Question: In a project I'm using LINQ to SQL and WCF.
I have the following single-table inheritance:

When I call a WCF method ('GetMediaForItem') which return's a list of 'ItemMedia' (the base type) objects, I get the exception 'A first chance exception of type 'System.Runtime.Serialization.SerializationException' occurred in System.Runtime.Serialization.dll'.
But when I call a WCF method ('GetYouTubeVideosForItem') which returns a list of 'YouTubeVideo''s (one of the derived types), it works fine.
'''
[AspNetCompatibilityRequirements(RequirementsMode = AspNetCompatibilityRequirementsMode.Allowed)]
public class MediaService : IMediaService
{
...
// this throws a System.Runtime.Serialization.SerializationException
public List<ItemMedia> GetMediaForItem(int itemId)
{
using (var context = _db.CreateContext())
{
context.DeferredLoadingEnabled = false;
return (from i in context.ItemMedias
where i.ItemID == itemId
orderby i.Order
select i).ToList();
}
}
// this works fine
public List<YouTubeVideo> GetYouTubeVideosForItem(int itemId)
{
using (var context = _db.CreateContext())
{
context.DeferredLoadingEnabled = false;
return (from i in context.ItemMedias.OfType<YouTubeVideo>()
where i.ItemID == itemId
orderby i.Order
select i).ToList();
}
}
}
'''
The service interface:
'''
[ServiceContract]
public interface IMediaService
{
[OperationContract]
[WebInvoke(
Method = "GET",
UriTemplate = "Media?itemId={itemId}",
RequestFormat = WebMessageFormat.Json,
ResponseFormat = WebMessageFormat.Json,
BodyStyle = WebMessageBodyStyle.Bare
)]
List<ItemMedia> GetMediaForItem(int itemId);
[OperationContract]
[WebInvoke(
Method = "GET",
UriTemplate = "YouTubeVideos?itemId={itemId}",
RequestFormat = WebMessageFormat.Json,
ResponseFormat = WebMessageFormat.Json,
BodyStyle = WebMessageBodyStyle.Bare
)]
List<YouTubeVideo> GetYouTubeVideosForItem(int itemId);
}
'''
And here are the generated models:
'''
[global::System.Data.Linq.Mapping.TableAttribute(Name="dbo.ItemMedia")]
[global::System.Data.Linq.Mapping.InheritanceMappingAttribute(Code="media", Type=typeof(ItemMedia), IsDefault=true)]
[global::System.Data.Linq.Mapping.InheritanceMappingAttribute(Code="video", Type=typeof(YouTubeVideo))]
[global::System.Data.Linq.Mapping.InheritanceMappingAttribute(Code="image", Type=typeof(Image))]
public partial class ItemMedia : INotifyPropertyChanging, INotifyPropertyChanged
{
private static PropertyChangingEventArgs emptyChangingEventArgs = new PropertyChangingEventArgs(String.Empty);
private int _ID;
private int _ItemID;
private string _MediaType;
private int _Order;
private System.Nullable<System.DateTime> _AddedOn;
private System.Nullable<int> _AddedBy;
private System.Nullable<System.DateTime> _ChangedOn;
private System.Nullable<int> _ChangedBy;
private EntityRef<Item> _Item;
#region Extensibility Method Definitions
partial void OnLoaded();
partial void OnValidate(System.Data.Linq.ChangeAction action);
partial void OnCreated();
partial void OnIDChanging(int value);
partial void OnIDChanged();
partial void OnItemIDChanging(int value);
partial void OnItemIDChanged();
partial void OnMediaTypeChanging(string value);
partial void OnMediaTypeChanged();
partial void OnOrderChanging(int value);
partial void OnOrderChanged();
partial void OnAddedOnChanging(System.Nullable<System.DateTime> value);
partial void OnAddedOnChanged();
partial void OnAddedByChanging(System.Nullable<int> value);
partial void OnAddedByChanged();
partial void OnChangedOnChanging(System.Nullable<System.DateTime> value);
partial void OnChangedOnChanged();
partial void OnChangedByChanging(System.Nullable<int> value);
partial void OnChangedByChanged();
#endregion
public ItemMedia()
{
this._Item = default(EntityRef<Item>);
OnCreated();
}
[global::System.Data.Linq.Mapping.ColumnAttribute(Storage="_ID", AutoSync=AutoSync.OnInsert, DbType="Int NOT NULL IDENTITY", IsPrimaryKey=true, IsDbGenerated=true)]
public int ID
{
get
{
return this._ID;
}
set
{
if ((this._ID != value))
{
this.OnIDChanging(value);
this.SendPropertyChanging();
this._ID = value;
this.SendPropertyChanged("ID");
this.OnIDChanged();
}
}
}
[global::System.Data.Linq.Mapping.ColumnAttribute(Storage="_ItemID", DbType="Int")]
public int ItemID
{
get
{
return this._ItemID;
}
set
{
if ((this._ItemID != value))
{
if (this._Item.HasLoadedOrAssignedValue)
{
throw new System.Data.Linq.ForeignKeyReferenceAlreadyHasValueException();
}
this.OnItemIDChanging(value);
this.SendPropertyChanging();
this._ItemID = value;
this.SendPropertyChanged("ItemID");
this.OnItemIDChanged();
}
}
}
[global::System.Data.Linq.Mapping.ColumnAttribute(Storage="_MediaType", DbType="VarChar(10)", IsDiscriminator=true)]
public string MediaType
{
get
{
return this._MediaType;
}
set
{
if ((this._MediaType != value))
{
this.OnMediaTypeChanging(value);
this.SendPropertyChanging();
this._MediaType = value;
this.SendPropertyChanged("MediaType");
this.OnMediaTypeChanged();
}
}
}
[global::System.Data.Linq.Mapping.ColumnAttribute(Name="[Order]", Storage="_Order", DbType="Int NOT NULL")]
public int Order
{
get
{
return this._Order;
}
set
{
if ((this._Order != value))
{
this.OnOrderChanging(value);
this.SendPropertyChanging();
this._Order = value;
this.SendPropertyChanged("Order");
this.OnOrderChanged();
}
}
}
[global::System.Data.Linq.Mapping.ColumnAttribute(Storage="_AddedOn", DbType="DateTime")]
public System.Nullable<System.DateTime> AddedOn
{
get
{
return this._AddedOn;
}
set
{
if ((this._AddedOn != value))
{
this.OnAddedOnChanging(value);
this.SendPropertyChanging();
this._AddedOn = value;
this.SendPropertyChanged("AddedOn");
this.OnAddedOnChanged();
}
}
}
[global::System.Data.Linq.Mapping.ColumnAttribute(Storage="_AddedBy", DbType="Int")]
public System.Nullable<int> AddedBy
{
get
{
return this._AddedBy;
}
set
{
if ((this._AddedBy != value))
{
this.OnAddedByChanging(value);
this.SendPropertyChanging();
this._AddedBy = value;
this.SendPropertyChanged("AddedBy");
this.OnAddedByChanged();
}
}
}
[global::System.Data.Linq.Mapping.ColumnAttribute(Storage="_ChangedOn", DbType="DateTime")]
public System.Nullable<System.DateTime> ChangedOn
{
get
{
return this._ChangedOn;
}
set
{
if ((this._ChangedOn != value))
{
this.OnChangedOnChanging(value);
this.SendPropertyChanging();
this._ChangedOn = value;
this.SendPropertyChanged("ChangedOn");
this.OnChangedOnChanged();
}
}
}
[global::System.Data.Linq.Mapping.ColumnAttribute(Storage="_ChangedBy", DbType="Int")]
public System.Nullable<int> ChangedBy
{
get
{
return this._ChangedBy;
}
set
{
if ((this._ChangedBy != value))
{
this.OnChangedByChanging(value);
this.SendPropertyChanging();
this._ChangedBy = value;
this.SendPropertyChanged("ChangedBy");
this.OnChangedByChanged();
}
}
}
[global::System.Data.Linq.Mapping.AssociationAttribute(Name="Item_ItemMedia", Storage="_Item", ThisKey="ItemID", OtherKey="ID", IsForeignKey=true)]
public Item Item
{
get
{
return this._Item.Entity;
}
set
{
Item previousValue = this._Item.Entity;
if (((previousValue != value)
|| (this._Item.HasLoadedOrAssignedValue == false)))
{
this.SendPropertyChanging();
if ((previousValue != null))
{
this._Item.Entity = null;
previousValue.ItemMedias.Remove(this);
}
this._Item.Entity = value;
if ((value != null))
{
value.ItemMedias.Add(this);
this._ItemID = value.ID;
}
else
{
this._ItemID = default(int);
}
this.SendPropertyChanged("Item");
}
}
}
public event PropertyChangingEventHandler PropertyChanging;
public event PropertyChangedEventHandler PropertyChanged;
protected virtual void SendPropertyChanging()
{
if ((this.PropertyChanging != null))
{
this.PropertyChanging(this, emptyChangingEventArgs);
}
}
protected virtual void SendPropertyChanged(String propertyName)
{
if ((this.PropertyChanged != null))
{
this.PropertyChanged(this, new PropertyChangedEventArgs(propertyName));
}
}
}
public partial class YouTubeVideo : ItemMedia
{
private string _YouTubeVideoID;
#region Extensibility Method Definitions
partial void OnLoaded();
partial void OnValidate(System.Data.Linq.ChangeAction action);
partial void OnCreated();
partial void OnYouTubeVideoIDChanging(string value);
partial void OnYouTubeVideoIDChanged();
#endregion
public YouTubeVideo()
{
OnCreated();
}
[global::System.Data.Linq.Mapping.ColumnAttribute(Storage="_YouTubeVideoID", DbType="NVarChar(15)")]
public string YouTubeVideoID
{
get
{
return this._YouTubeVideoID;
}
set
{
if ((this._YouTubeVideoID != value))
{
this.OnYouTubeVideoIDChanging(value);
this.SendPropertyChanging();
this._YouTubeVideoID = value;
this.SendPropertyChanged("YouTubeVideoID");
this.OnYouTubeVideoIDChanged();
}
}
}
}
public partial class Image : ItemMedia
{
private string _ImageName;
private string _ImageData;
#region Extensibility Method Definitions
partial void OnLoaded();
partial void OnValidate(System.Data.Linq.ChangeAction action);
partial void OnCreated();
partial void OnImageNameChanging(string value);
partial void OnImageNameChanged();
partial void OnImageDataChanging(string value);
partial void OnImageDataChanged();
#endregion
public Image()
{
OnCreated();
}
[global::System.Data.Linq.Mapping.ColumnAttribute(Storage="_ImageName", DbType="NVarChar(MAX)")]
public string ImageName
{
get
{
return this._ImageName;
}
set
{
if ((this._ImageName != value))
{
this.OnImageNameChanging(value);
this.SendPropertyChanging();
this._ImageName = value;
this.SendPropertyChanged("ImageName");
this.OnImageNameChanged();
}
}
}
[global::System.Data.Linq.Mapping.ColumnAttribute(Storage="_ImageData", DbType="NVarChar(MAX)")]
public string ImageData
{
get
{
return this._ImageData;
}
set
{
if ((this._ImageData != value))
{
this.OnImageDataChanging(value);
this.SendPropertyChanging();
this._ImageData = value;
this.SendPropertyChanged("ImageData");
this.OnImageDataChanged();
}
}
}
}
'''
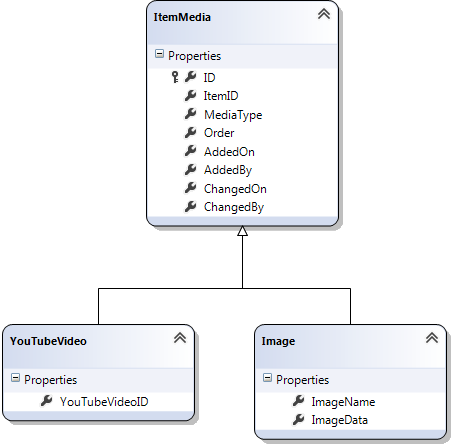
Answer: WCF, and all serialization process in .NET, has some tricks involved with objects that implement multiple classes. I believe you'd find similar a exception working with just a single object in this case.
The reason is that the 'YouTubeVideo' is an 'ItemMedia' item - i.e. it is valid to return a 'YouTubeVideo' from your method - but if we were to call 'GetType' on the item it would give a 'System.Type' of 'YouTubeVideo'. The types don't match, which confuses the deserialization process.
When an object is serialized in .NET the result includes the given type of the object - think of it as an instruction for the framework to rehydrate the object into the correct type - and in this case the type will be 'YouTubeVideo' (as that's what 'GetType' returns). Your deserialization code is expecting an 'ItemMedia' type object so it's complains with an exception like the one you are seeing.
You can fix this problem using the <URL>. In this case you would want to add the attribute to the 'ItemMedia' class, so that the deserializer will understand that 'YouTubeVideo' is known to be an extension of that type.
'''
[KnownType(typeof(YouTubeVideo))]
public partial class ItemMedia
{
'''
Put this in a partial class rather than your generated code, as it's likely to be destroyed by future code generation if kept in the generated class.